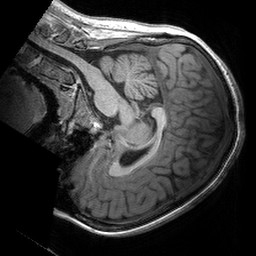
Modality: T1w
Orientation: sagittal
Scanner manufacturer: siemens
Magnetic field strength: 3 T
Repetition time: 2.53 s
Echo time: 0.00288 s